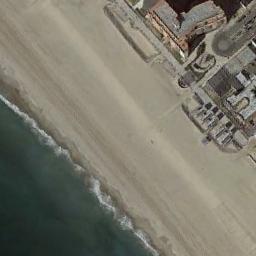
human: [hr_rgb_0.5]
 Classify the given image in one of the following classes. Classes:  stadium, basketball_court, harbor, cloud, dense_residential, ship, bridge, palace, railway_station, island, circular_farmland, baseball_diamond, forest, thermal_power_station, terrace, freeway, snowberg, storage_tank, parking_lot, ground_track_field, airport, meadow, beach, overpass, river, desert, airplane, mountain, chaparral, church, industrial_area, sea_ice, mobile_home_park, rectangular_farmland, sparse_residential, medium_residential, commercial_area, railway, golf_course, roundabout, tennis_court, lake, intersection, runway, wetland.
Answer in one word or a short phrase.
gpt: beach